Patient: sex M, age 57
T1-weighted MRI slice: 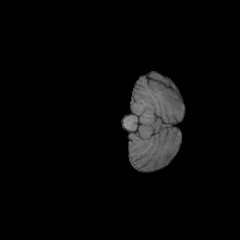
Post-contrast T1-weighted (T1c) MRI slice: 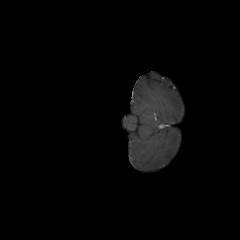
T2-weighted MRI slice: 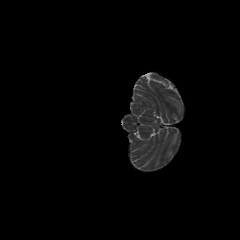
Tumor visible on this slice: no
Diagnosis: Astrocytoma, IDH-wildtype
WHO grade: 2